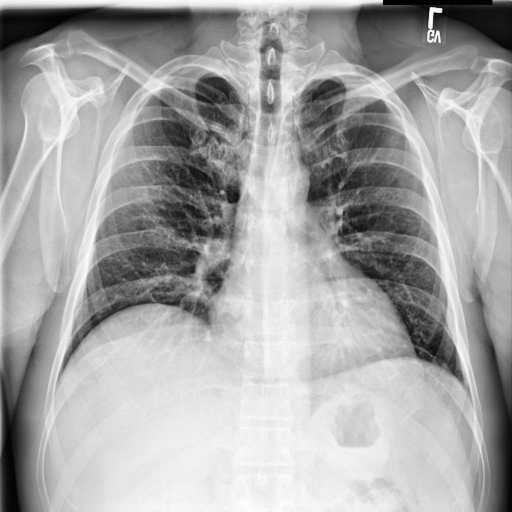
Finding: NORMAL